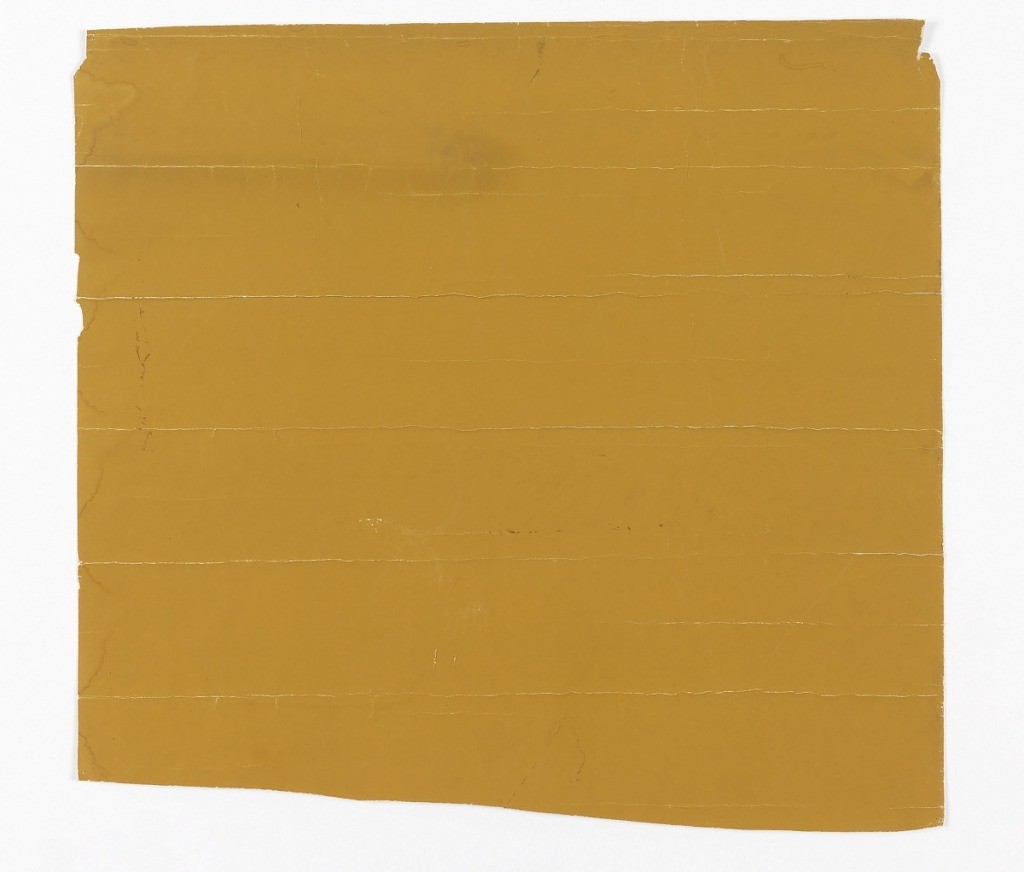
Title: Sidewall and border
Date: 1880–1900
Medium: Machine-printed
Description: Two uncut borders, containing stylized chrysanthemums(?), printed in mauve, blue and green on light olive ground.